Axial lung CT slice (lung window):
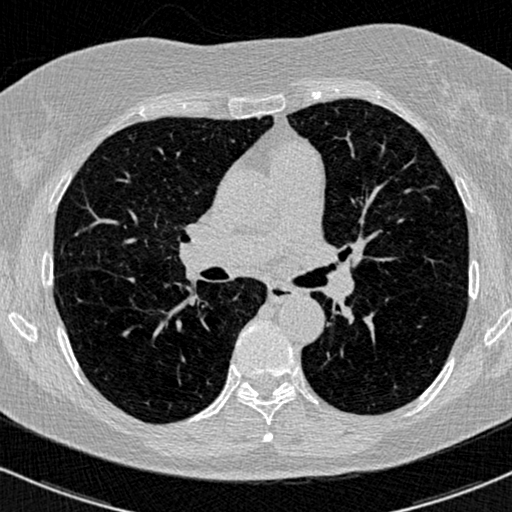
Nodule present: no